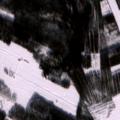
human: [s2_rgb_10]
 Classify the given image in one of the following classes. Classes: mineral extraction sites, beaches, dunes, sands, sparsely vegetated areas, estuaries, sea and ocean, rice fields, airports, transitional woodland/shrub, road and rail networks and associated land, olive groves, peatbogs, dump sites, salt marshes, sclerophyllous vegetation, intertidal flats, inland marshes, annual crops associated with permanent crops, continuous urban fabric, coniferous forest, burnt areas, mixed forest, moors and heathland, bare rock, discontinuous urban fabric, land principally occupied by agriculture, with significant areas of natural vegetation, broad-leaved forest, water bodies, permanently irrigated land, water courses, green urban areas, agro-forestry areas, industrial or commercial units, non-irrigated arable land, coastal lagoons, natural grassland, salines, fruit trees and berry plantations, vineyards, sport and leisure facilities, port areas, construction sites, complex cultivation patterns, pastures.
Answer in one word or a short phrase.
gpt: non-irrigated arable land, coniferous forest, mixed forest